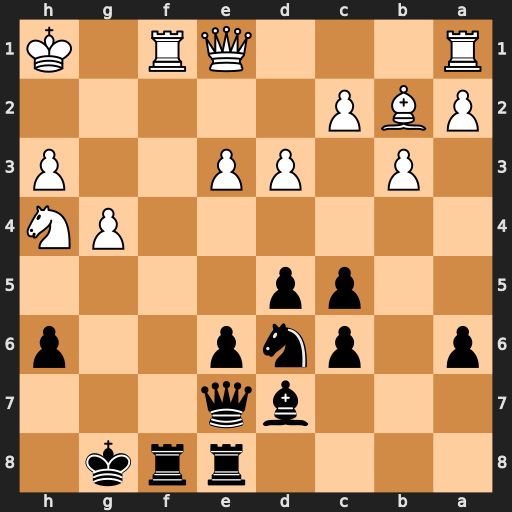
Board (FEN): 4rrk1/3bq3/p1pnp2p/2pp4/6PN/1P1PP2P/PBP5/R3QR1K
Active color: b
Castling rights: -
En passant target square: -
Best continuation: Rxf1+ Qxf1 Qxh4